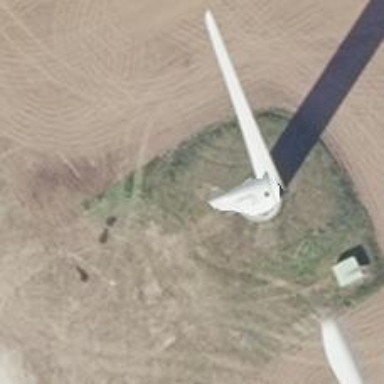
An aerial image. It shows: Wind generator using wind turbines of horizontal axis.